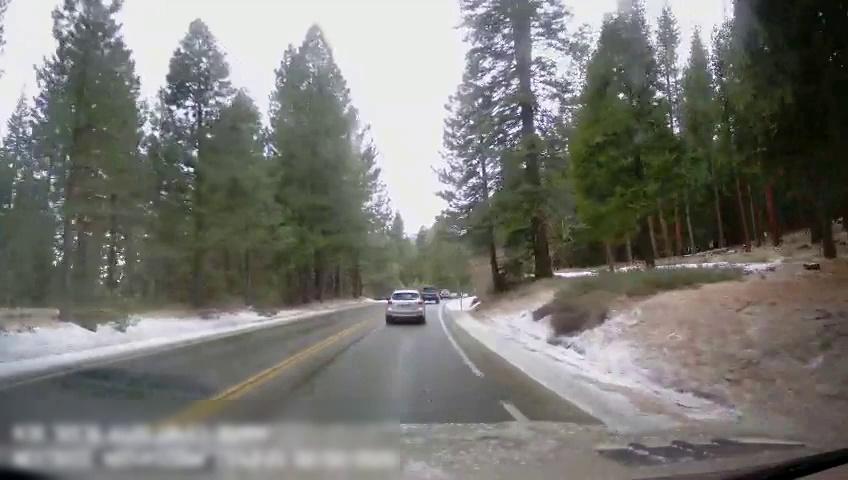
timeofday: Day
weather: Cloudy
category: Drivable Space
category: Vehicles | Car
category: Vehicles | Truck
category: Vehicles | Car
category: Lanes | Current Lane
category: Lanes | Current Lane
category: Lanes | Opposite Lane
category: Lanes | Opposite Lane